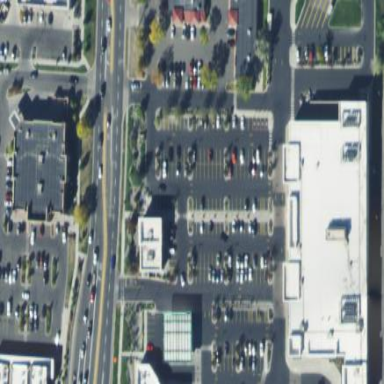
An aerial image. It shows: Parking area with surface.